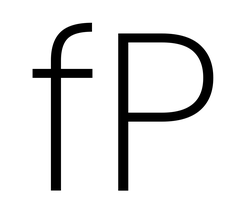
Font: Poppins-ExtraLight